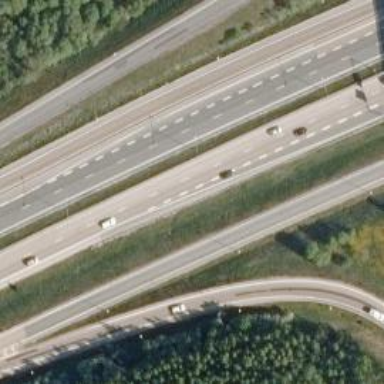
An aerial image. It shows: Asphalt motorway.